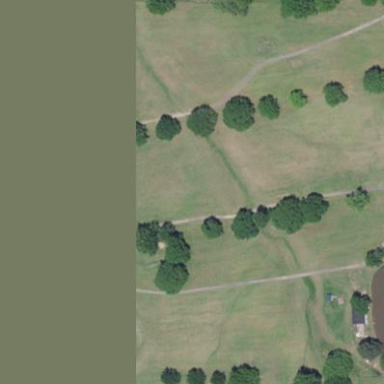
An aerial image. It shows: Grassy area designated as golf fairway.